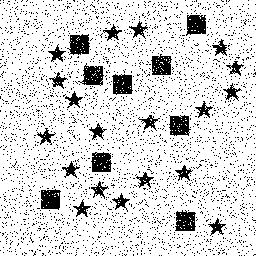
Squares: 9
Triangles: 0
Stars: 19
Total shapes: 28